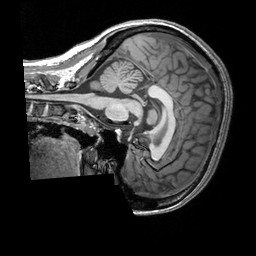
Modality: T1w
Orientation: sagittal
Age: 29
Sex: female
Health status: healthy
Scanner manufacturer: siemens
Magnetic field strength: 3 T
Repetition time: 2.3 s
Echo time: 0.00303 s